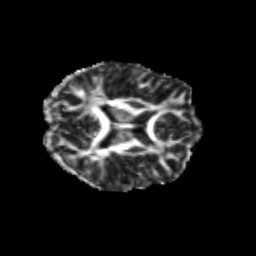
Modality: FA
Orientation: axial
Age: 24
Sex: female
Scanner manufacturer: siemens
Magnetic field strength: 3 T
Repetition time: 3.5 s
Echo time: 0.113 s